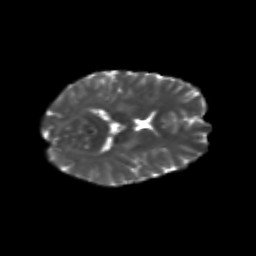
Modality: T2w
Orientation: axial
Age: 27
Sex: female
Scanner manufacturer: siemens
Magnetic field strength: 3 T
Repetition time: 3.5 s
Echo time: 0.113 s